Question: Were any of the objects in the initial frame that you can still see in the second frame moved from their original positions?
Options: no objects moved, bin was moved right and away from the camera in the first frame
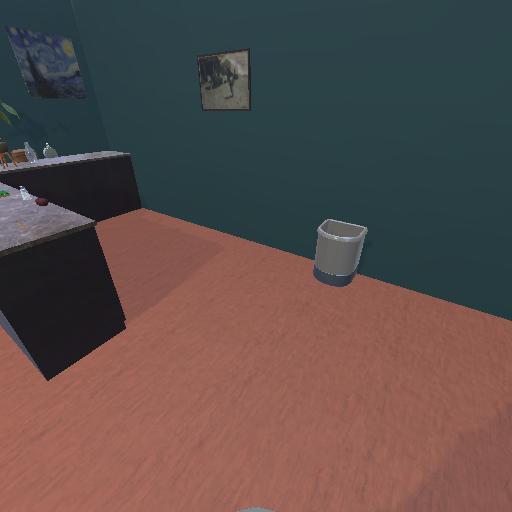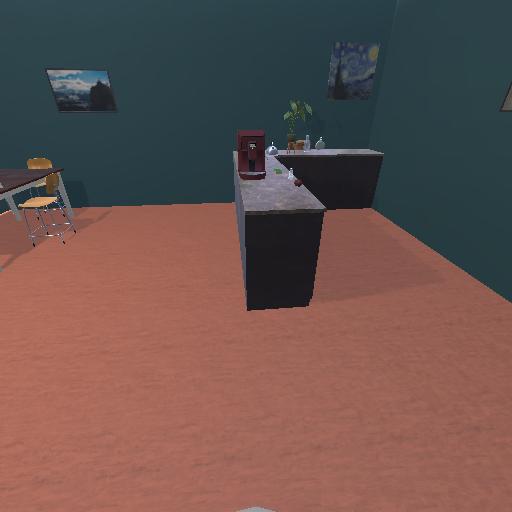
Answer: no objects moved